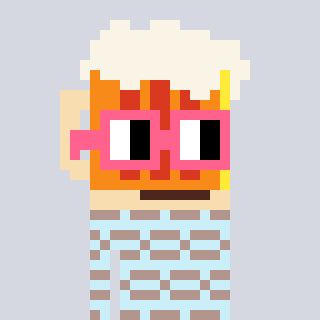
a pixel art character with square pink glasses, a beer-shaped head and a cold-colored body on a cool background